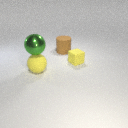
small yellow rubber cube to the right of large brown rubber cylinder